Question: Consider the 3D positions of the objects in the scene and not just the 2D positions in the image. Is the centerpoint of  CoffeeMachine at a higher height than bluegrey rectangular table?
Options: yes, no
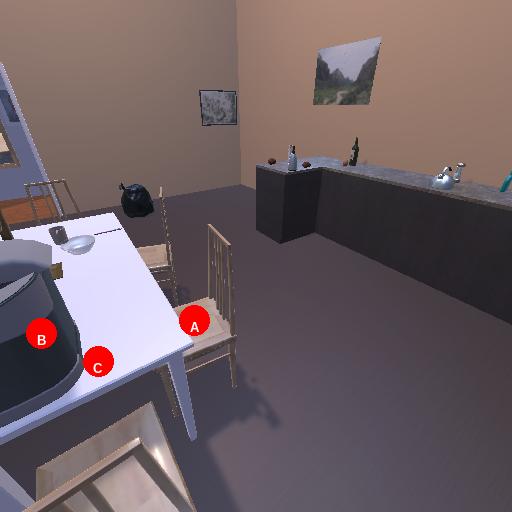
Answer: yes